Question: I'm trying to change 'UIPageViewController' shadow color while doing a flip animation.
But always it displaying white color only.
How to change a color of flip side background color white to other colour like (black or sephia). iBook is doing same thing.
I mention that below image have white bg that color i would to change.
Screenshot:

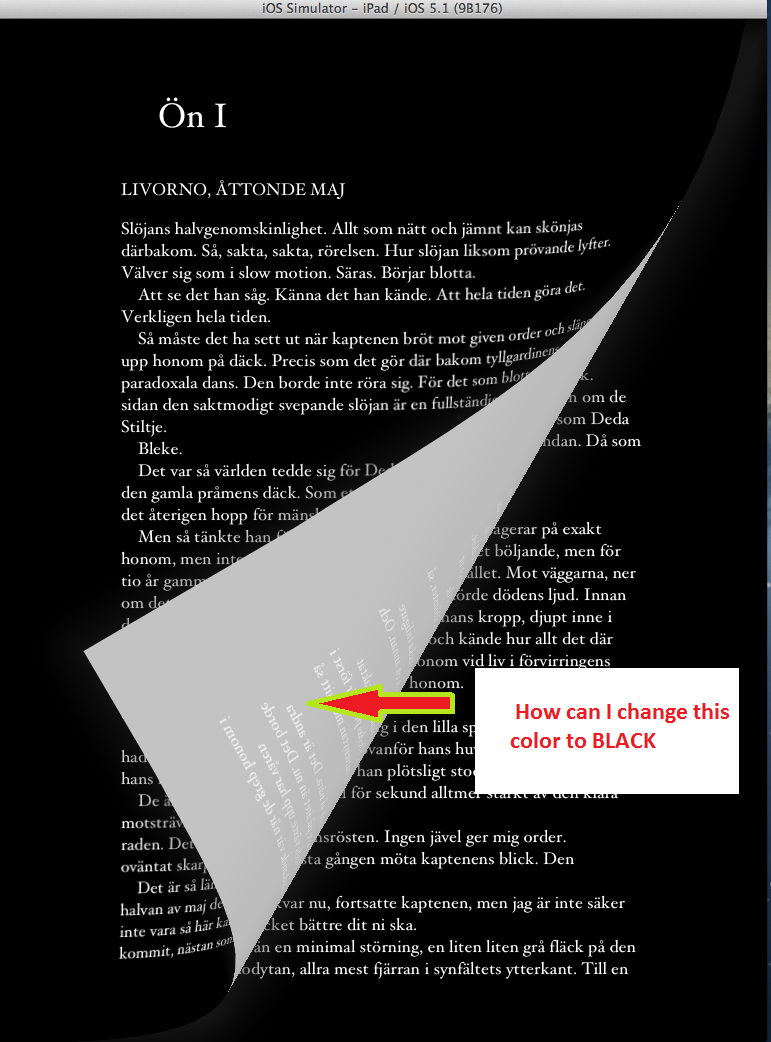
Answer: '''
- (void) renderPageAtIndex:(NSUInteger)index inContext:(CGContextRef)ctx {
UIImage *image = [images objectAtIndex:index];
CGRect imageRect = CGRectMake(0, 0, image.size.width, image.size.height);
CGAffineTransform transform = aspectFit(imageRect,
CGContextGetClipBoundingBox(ctx));
CGContextConcatCTM(ctx, transform);
CGContextDrawImage(ctx, imageRect, [image CGImage]);
}
'''